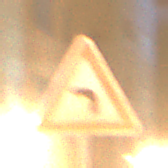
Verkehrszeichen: KurveLinks
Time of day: Night
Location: Outdoor (Urban)
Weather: Clear
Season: NotSpecified
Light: Artificial